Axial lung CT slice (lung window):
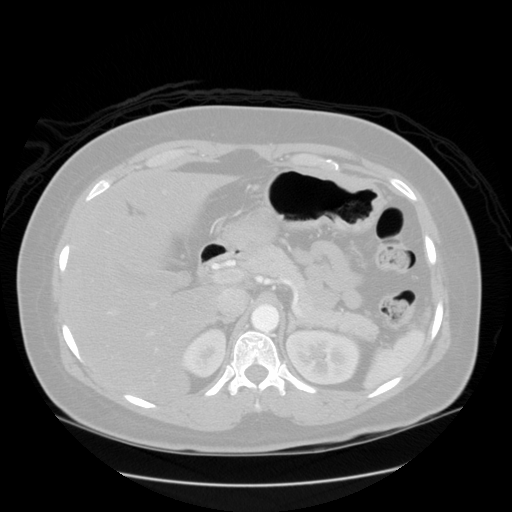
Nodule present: no